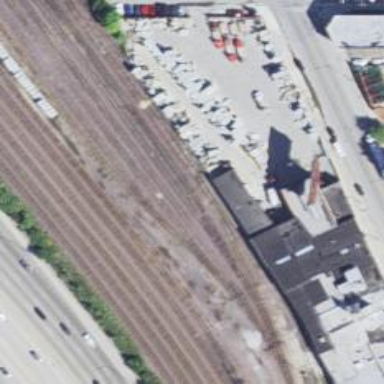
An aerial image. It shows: Abandoned railway siding.